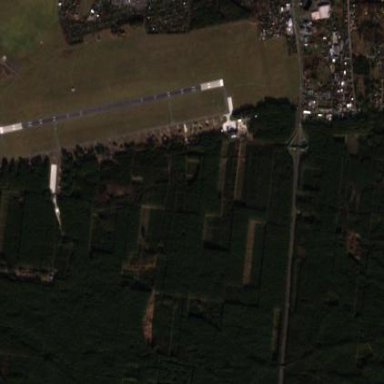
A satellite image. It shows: Public international aerodrome airport with aeroway amenities.